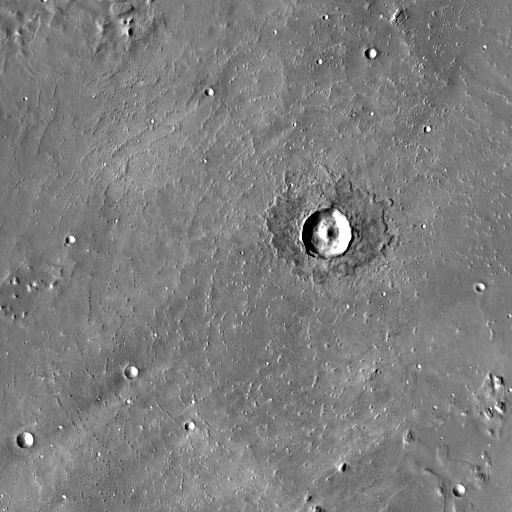
Crater classes present: Background, Other, Layered